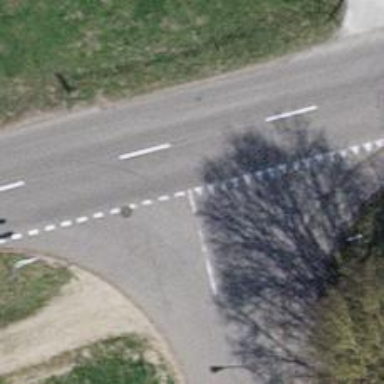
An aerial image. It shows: Road with "give way" sign.